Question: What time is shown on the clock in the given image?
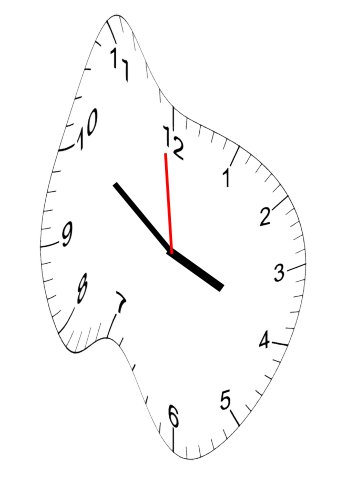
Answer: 03:50:59